Interaction volume radius: 5 \u00c5
Interaction volume height: 25 \u00c5
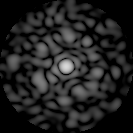
Disorder parameter: 0.7549